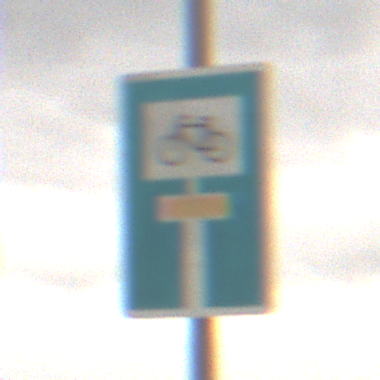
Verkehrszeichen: SackgasseRadverkehrDurchlaessig
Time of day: Midday
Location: Outdoor (Nature)
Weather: Overcast
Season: NotSpecified
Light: Natural